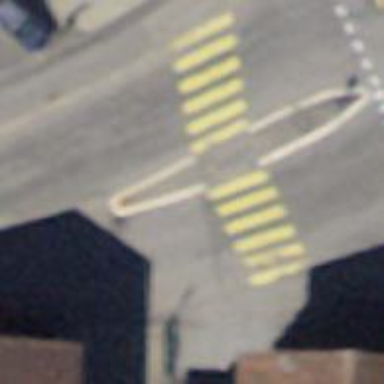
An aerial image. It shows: Zebra crossing with road island.